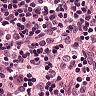
Metastatic tissue present: no